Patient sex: M
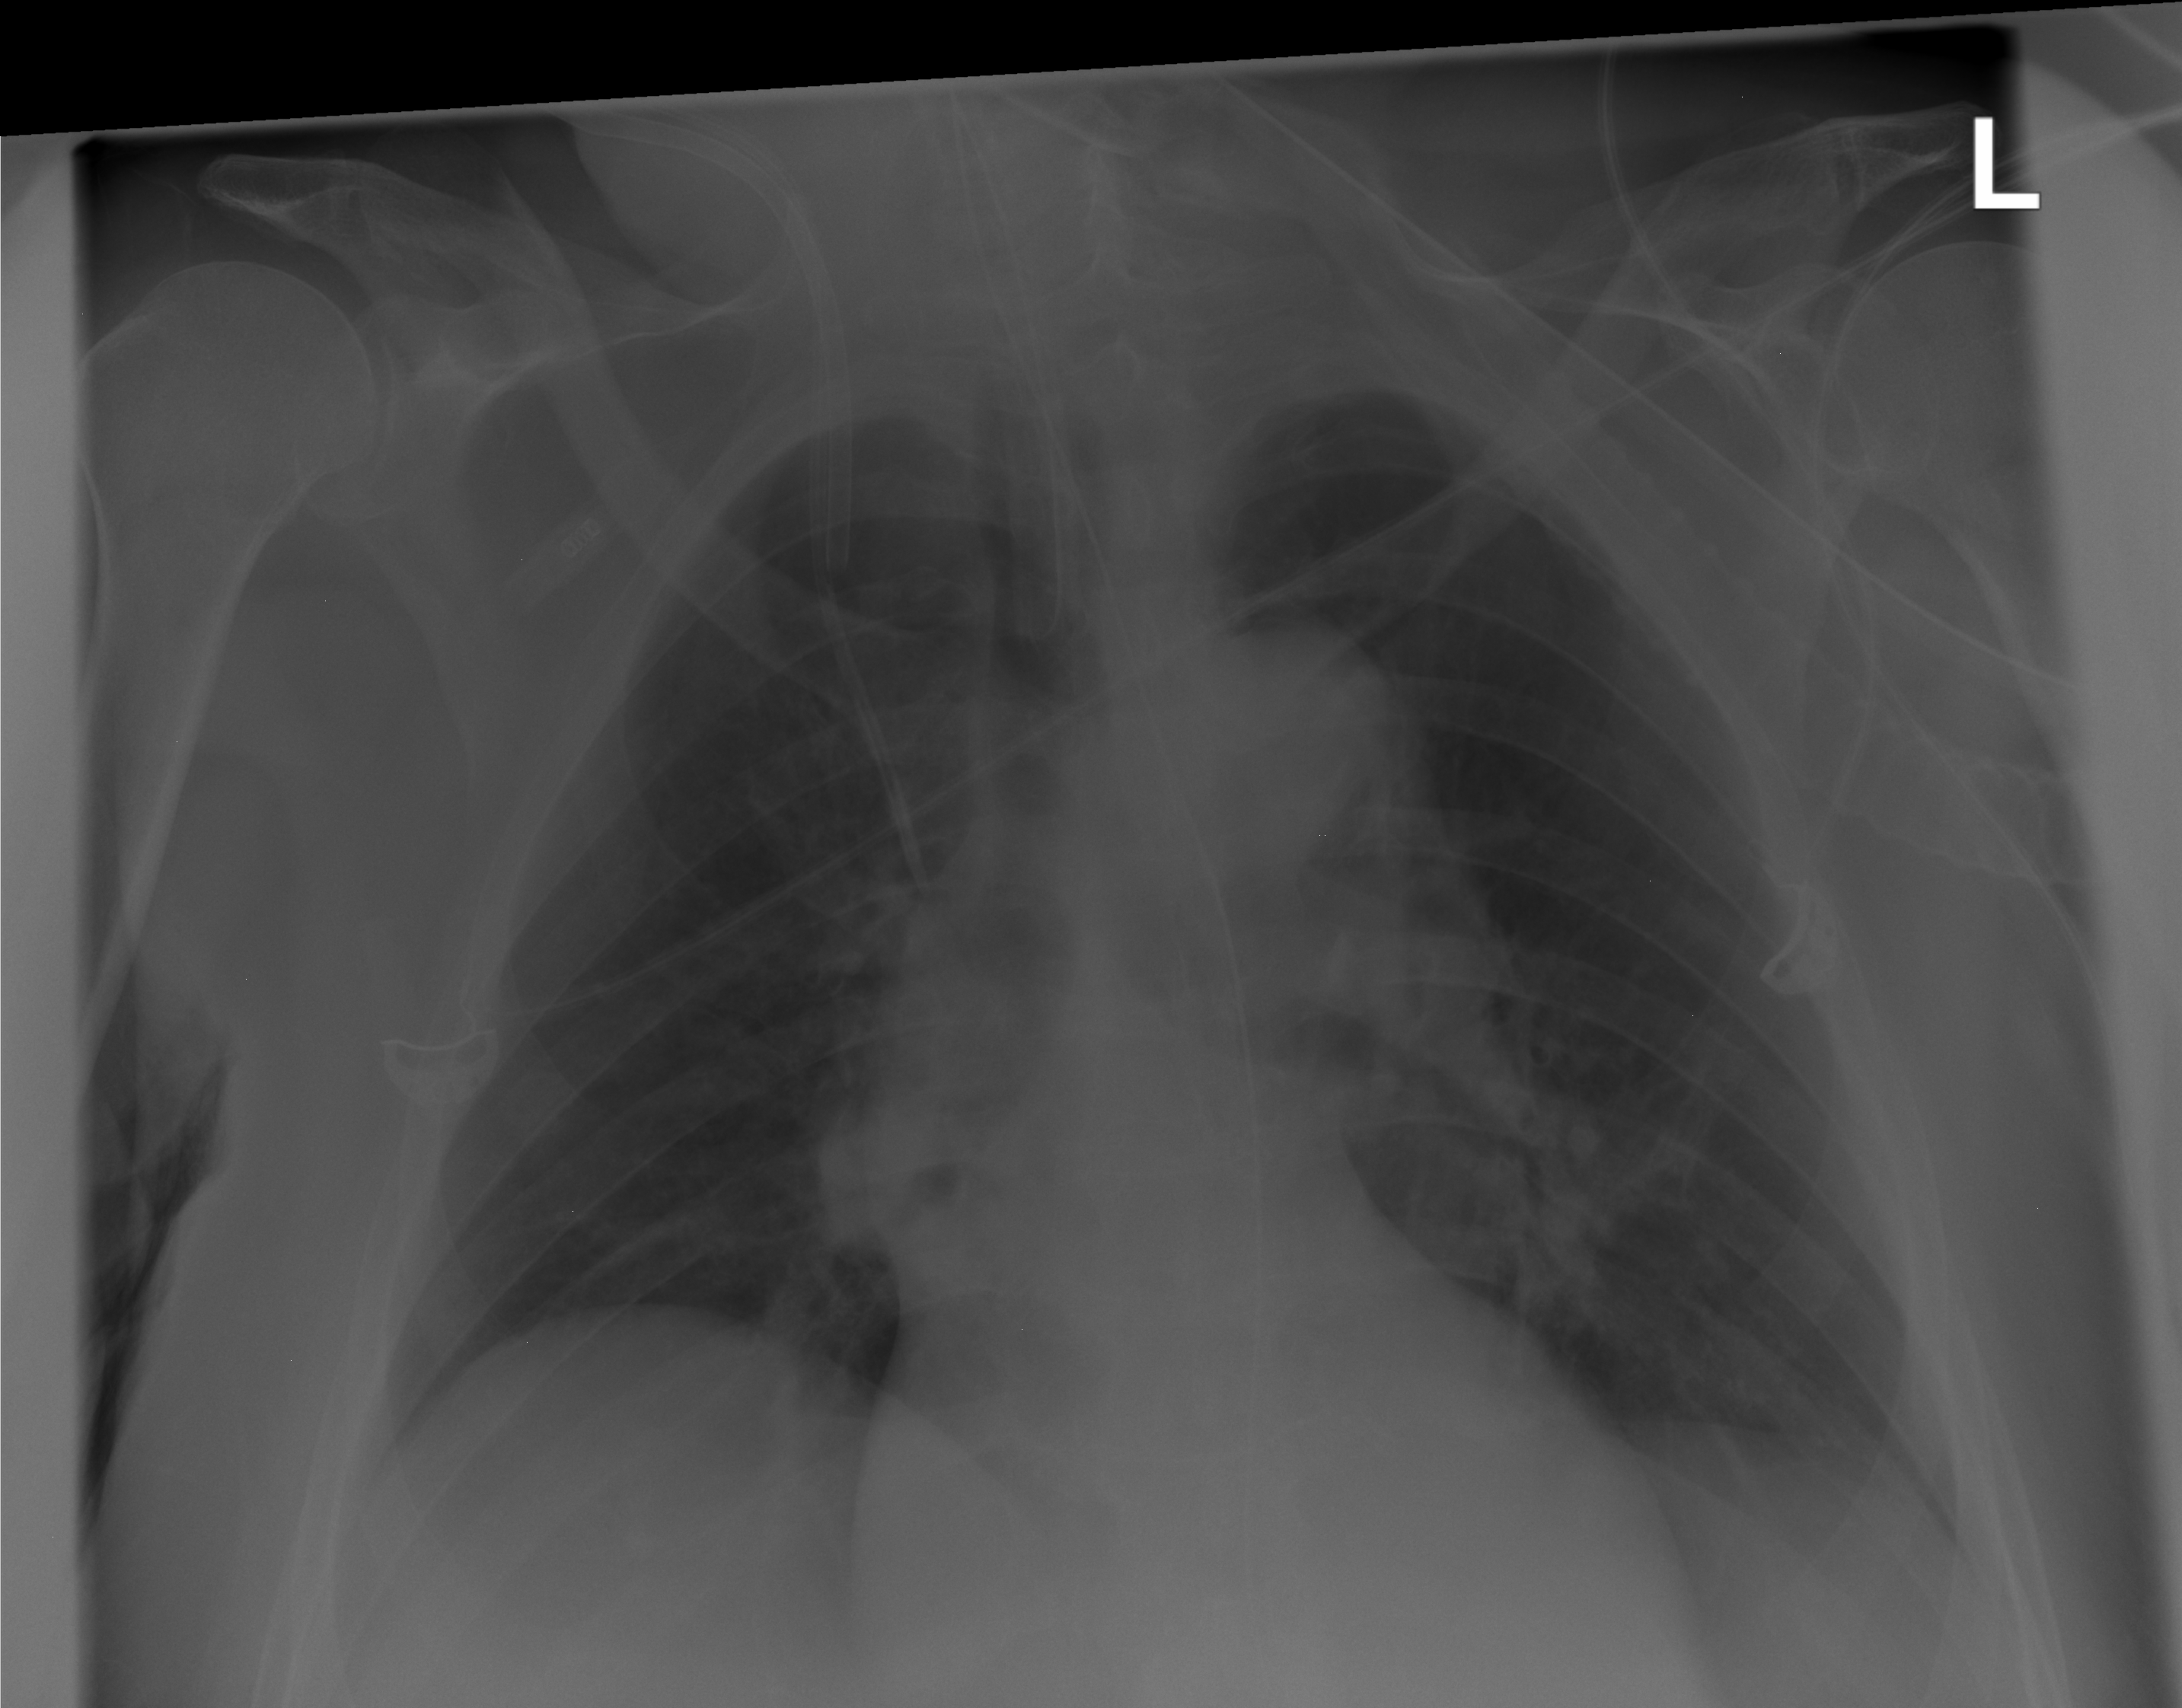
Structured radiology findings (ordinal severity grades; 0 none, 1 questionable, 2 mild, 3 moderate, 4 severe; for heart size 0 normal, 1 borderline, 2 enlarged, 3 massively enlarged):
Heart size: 0
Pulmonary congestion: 0
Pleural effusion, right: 0
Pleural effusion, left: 0
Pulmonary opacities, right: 0
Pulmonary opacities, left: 0
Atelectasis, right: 0
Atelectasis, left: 2